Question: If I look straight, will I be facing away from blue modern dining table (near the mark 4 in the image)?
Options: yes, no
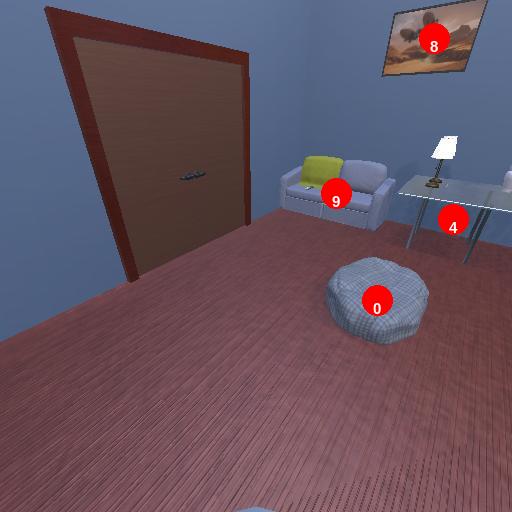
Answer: yes